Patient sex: M
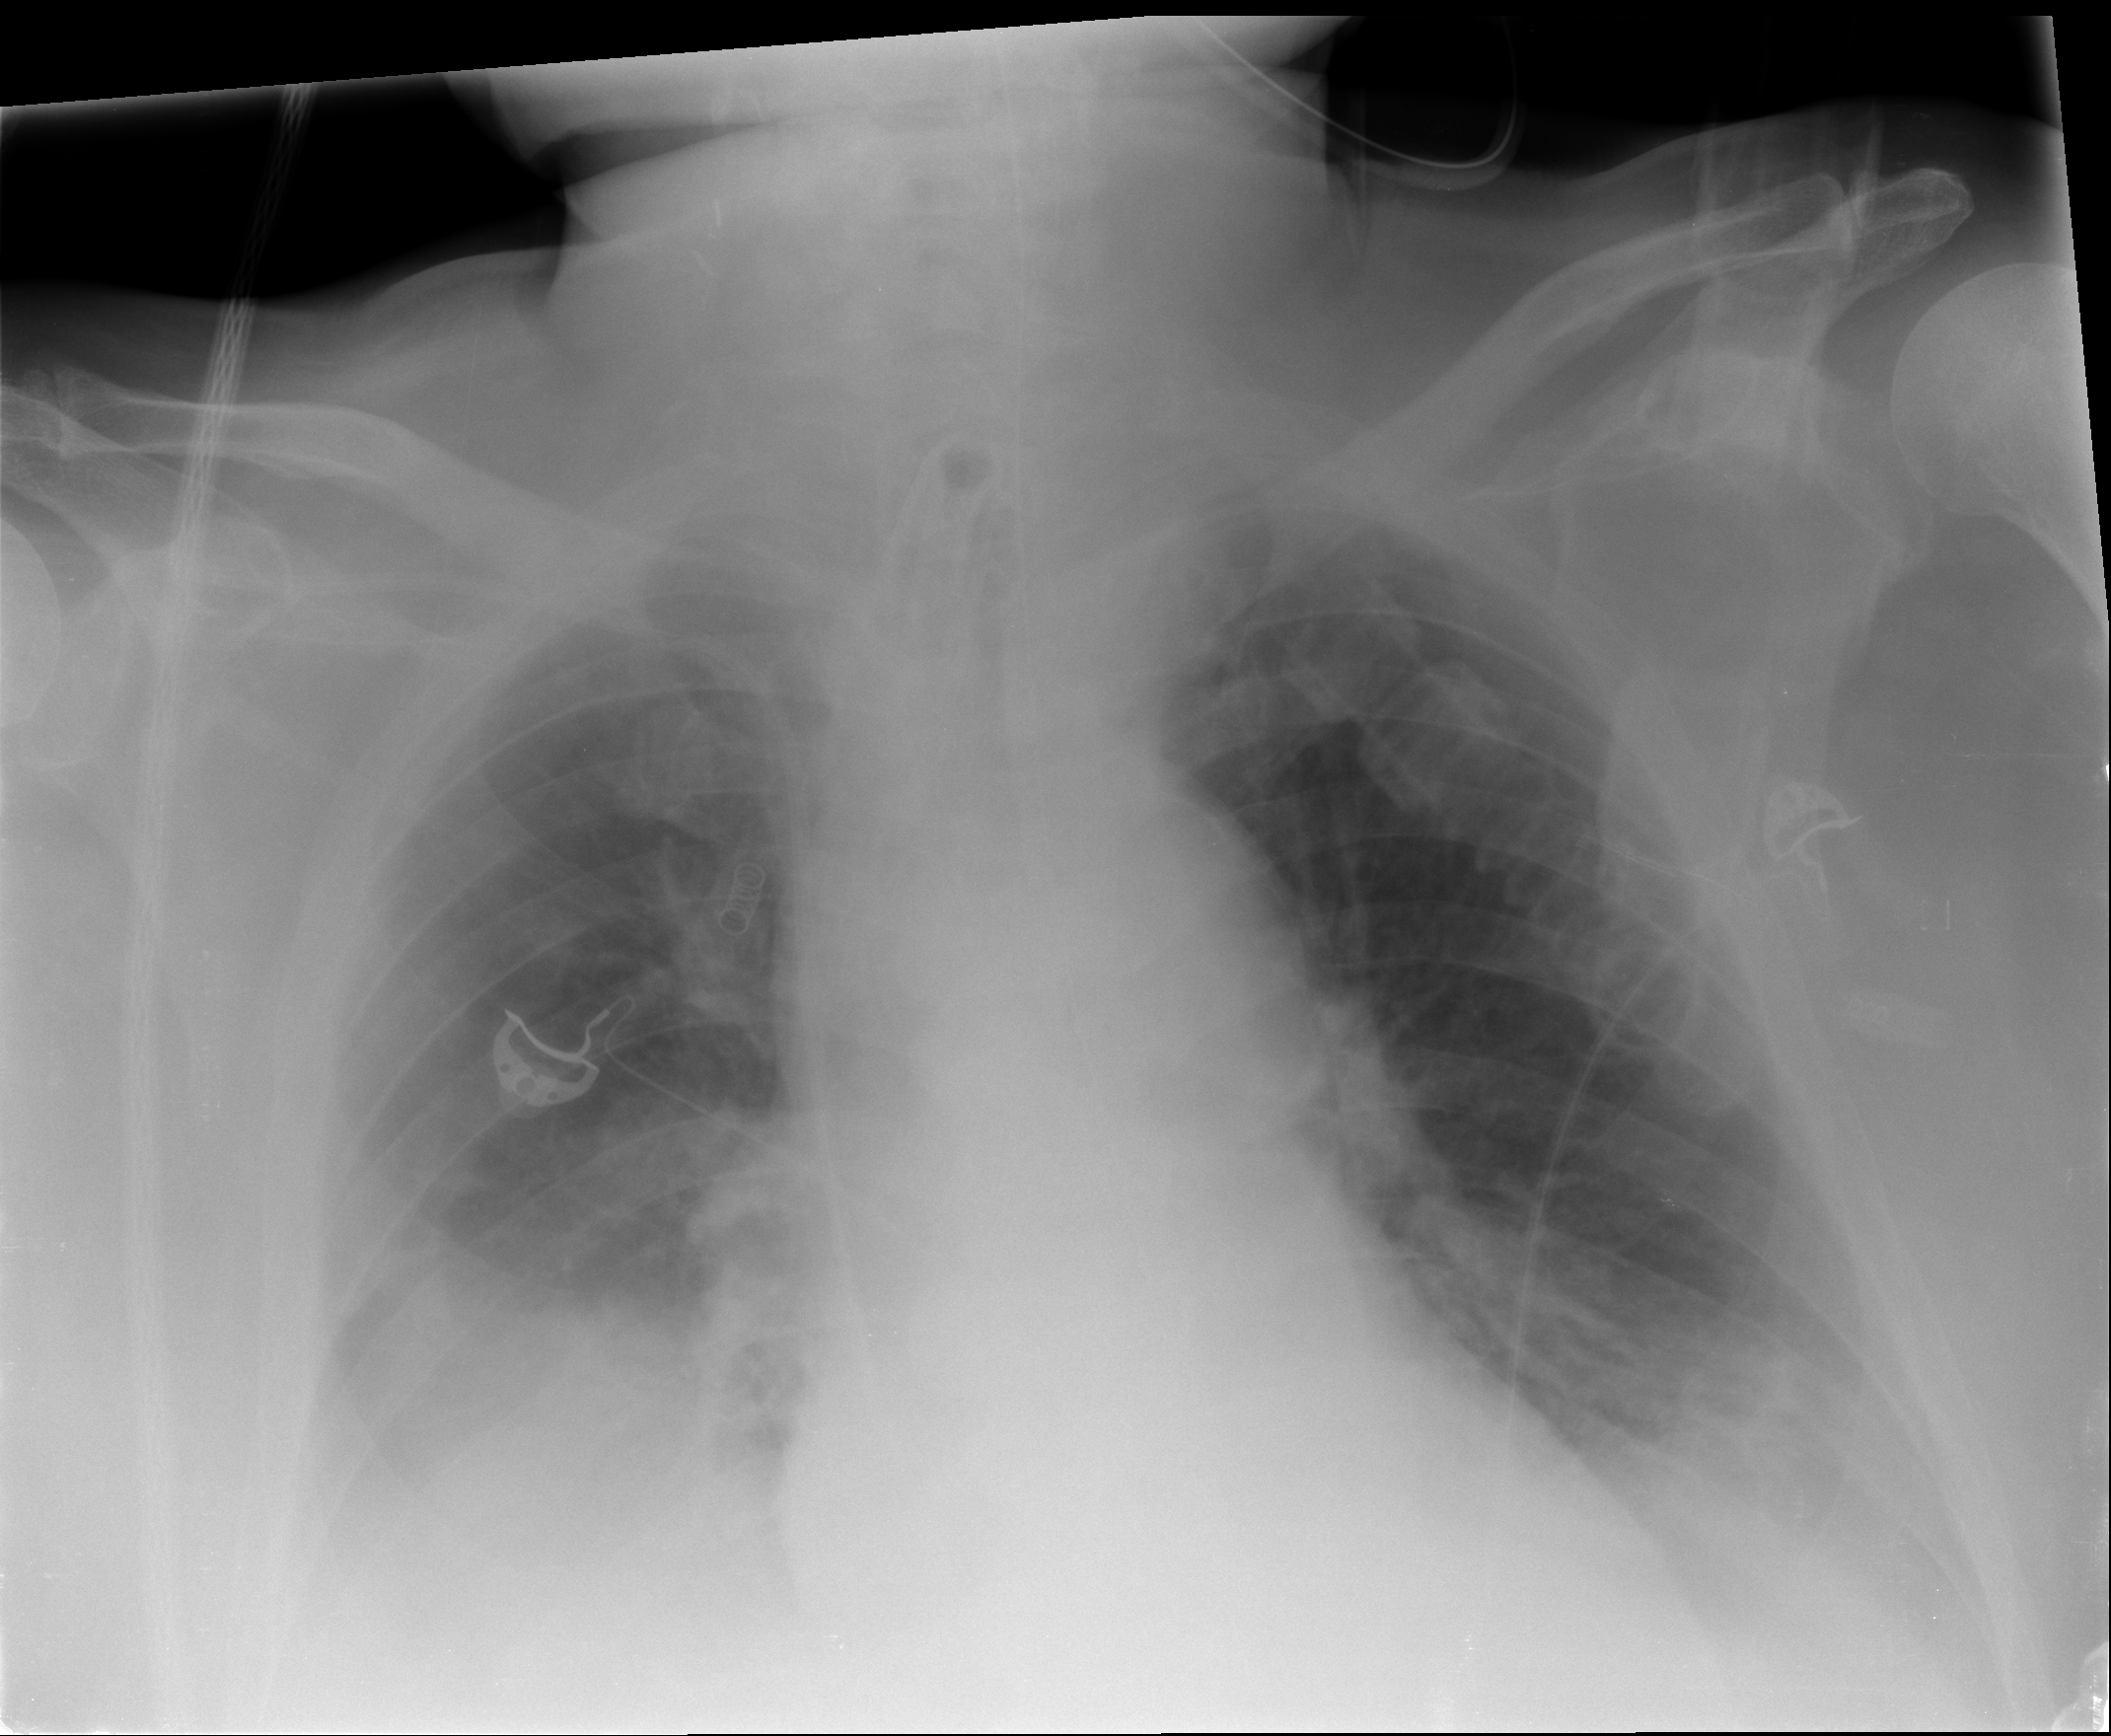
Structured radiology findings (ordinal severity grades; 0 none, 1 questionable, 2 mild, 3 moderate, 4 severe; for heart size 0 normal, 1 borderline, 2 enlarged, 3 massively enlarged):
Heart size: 1
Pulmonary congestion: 2
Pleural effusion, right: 3
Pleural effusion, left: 2
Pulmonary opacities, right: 2
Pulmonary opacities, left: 2
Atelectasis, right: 3
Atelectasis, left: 3